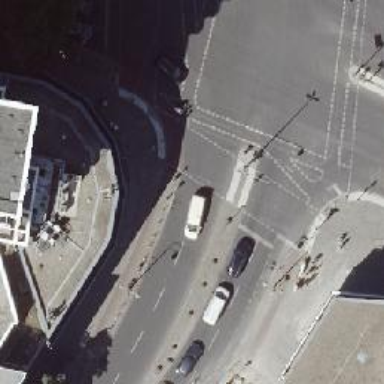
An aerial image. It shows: Footway that serves as traffic island.